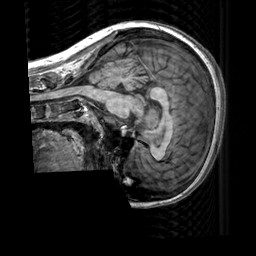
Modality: T1w
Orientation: sagittal
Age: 22
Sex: female
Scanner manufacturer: siemens
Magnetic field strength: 3 T
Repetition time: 2.3 s
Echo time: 0.00303 s